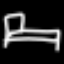
Label: bed